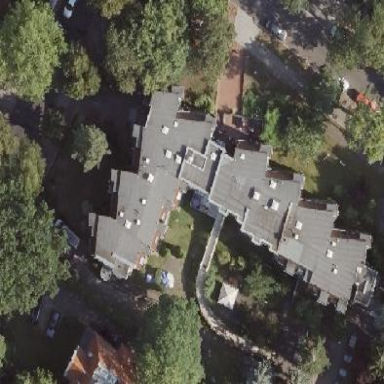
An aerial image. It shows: Nursing home.